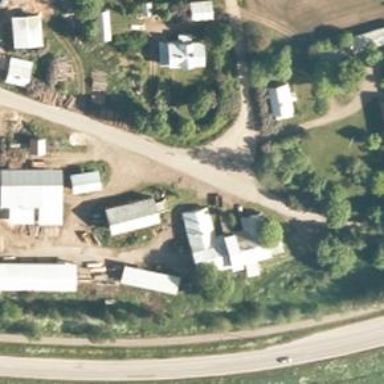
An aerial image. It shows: Sawmill craft.